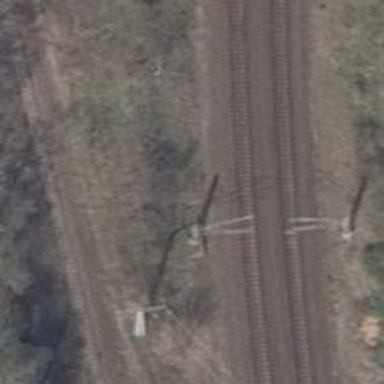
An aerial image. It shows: Electrified contact line.